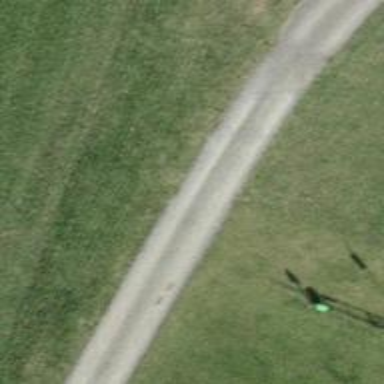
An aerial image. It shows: Track with grade 2 gravel surface.